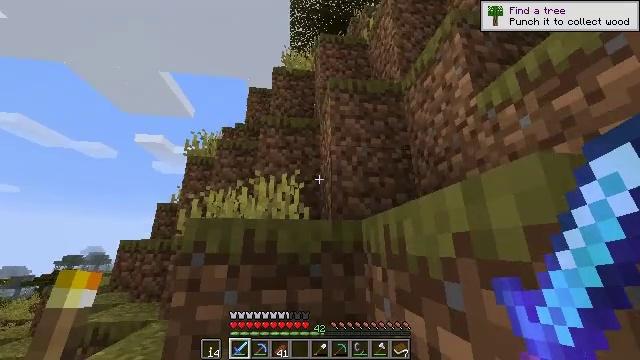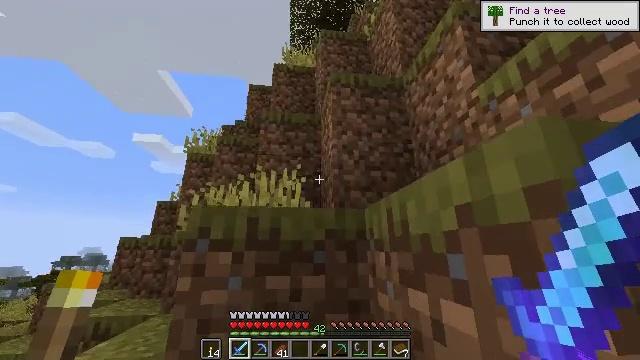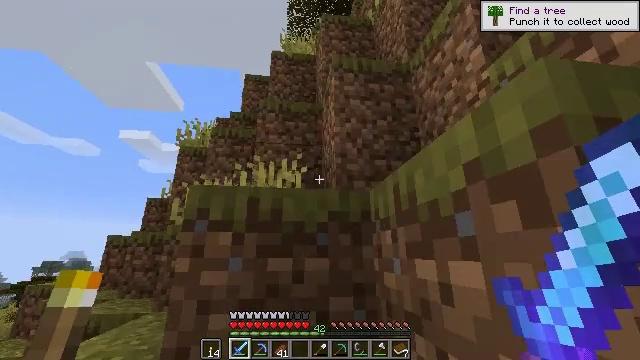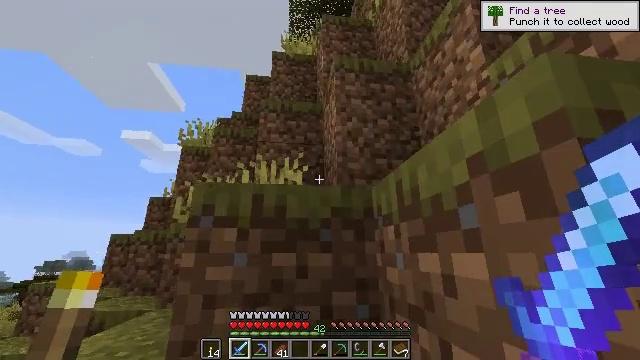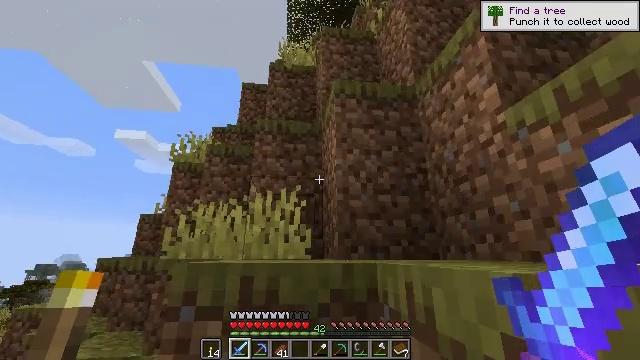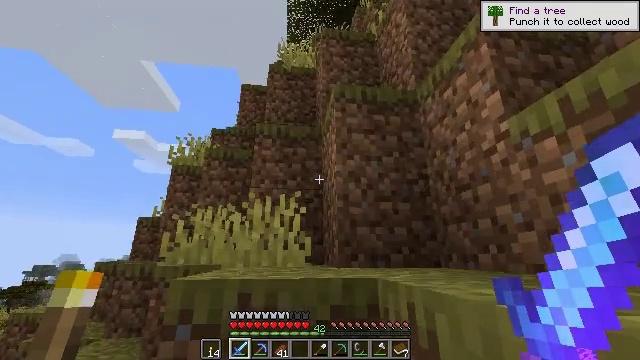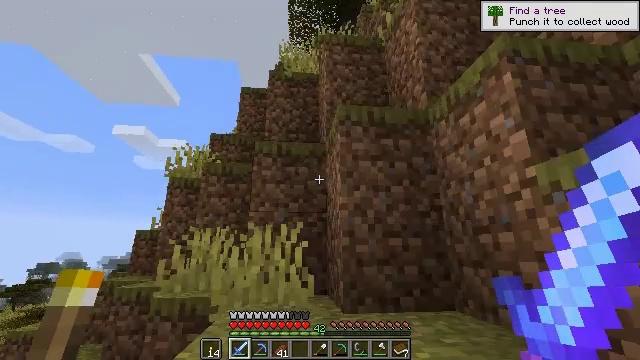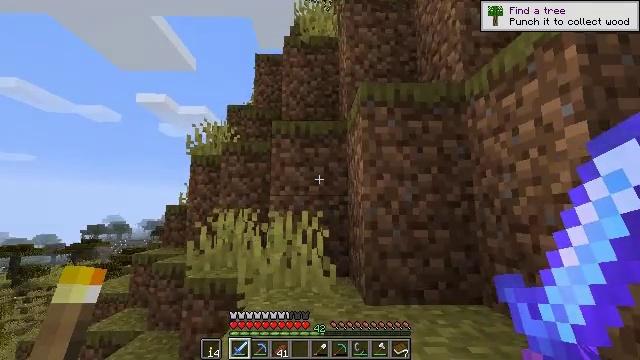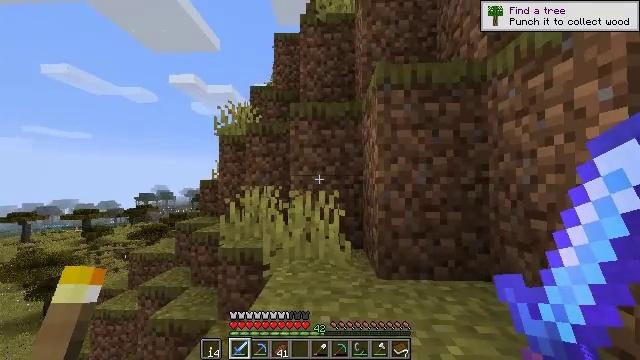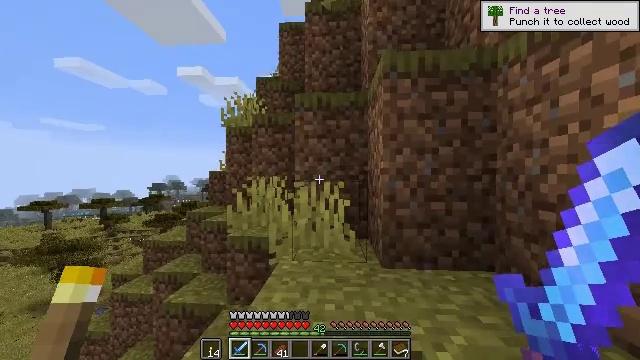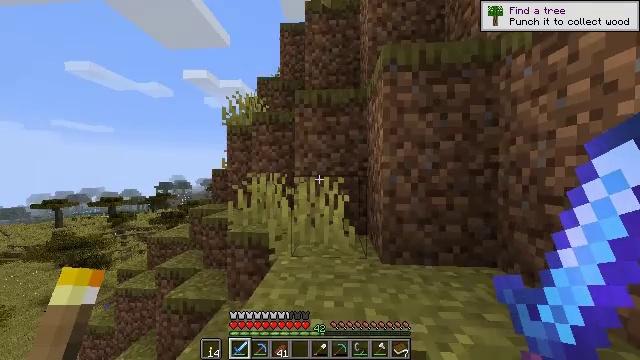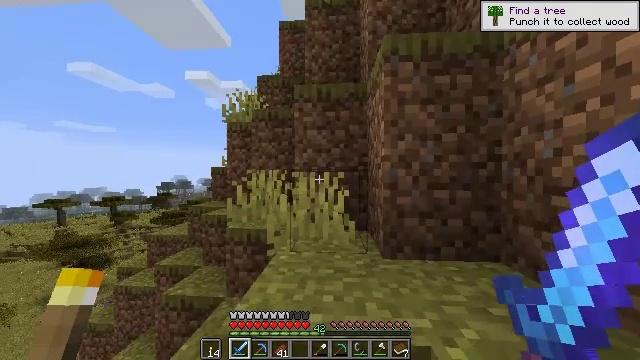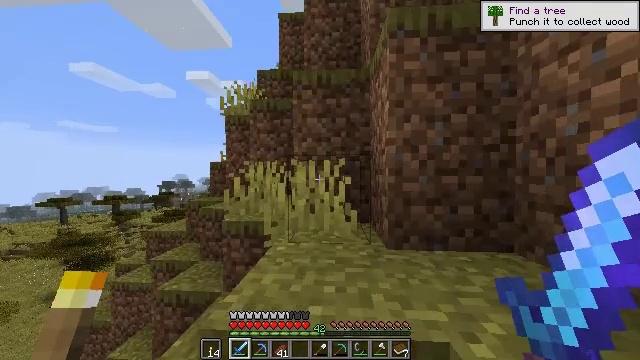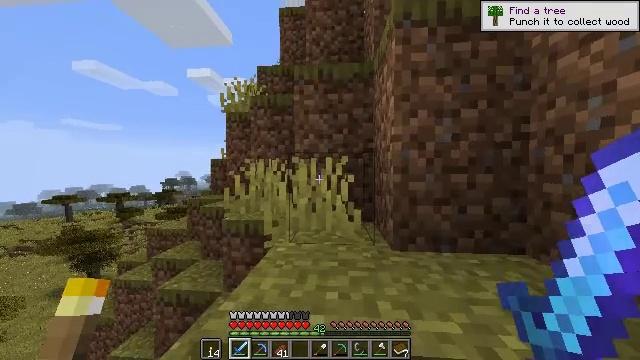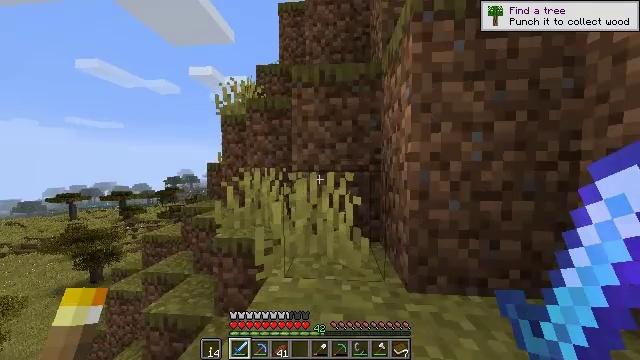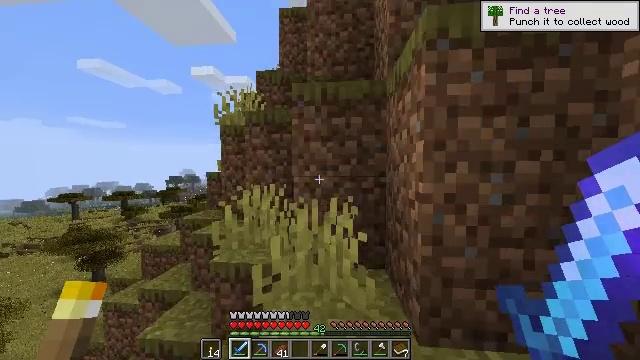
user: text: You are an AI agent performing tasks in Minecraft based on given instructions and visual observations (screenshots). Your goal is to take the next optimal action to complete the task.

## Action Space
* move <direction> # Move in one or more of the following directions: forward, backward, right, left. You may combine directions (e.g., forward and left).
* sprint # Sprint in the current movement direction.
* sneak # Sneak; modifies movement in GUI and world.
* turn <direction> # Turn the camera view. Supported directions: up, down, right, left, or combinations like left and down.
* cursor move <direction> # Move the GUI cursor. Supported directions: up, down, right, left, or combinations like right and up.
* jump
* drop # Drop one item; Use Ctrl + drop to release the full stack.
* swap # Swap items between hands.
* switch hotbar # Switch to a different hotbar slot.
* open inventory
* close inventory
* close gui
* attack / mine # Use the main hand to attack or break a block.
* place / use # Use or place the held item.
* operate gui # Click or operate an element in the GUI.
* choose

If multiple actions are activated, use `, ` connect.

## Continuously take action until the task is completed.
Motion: motion action
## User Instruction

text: Break the enchanting table to move it.
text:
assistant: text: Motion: move forward, sprint, jump
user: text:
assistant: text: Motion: move forward, sprint, jump
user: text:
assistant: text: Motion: move forward, sprint, jump
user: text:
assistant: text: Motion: move forward, sprint, jump
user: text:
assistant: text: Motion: move forward, sprint, jump
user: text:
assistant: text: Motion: move forward, sprint, turn left and down, jump
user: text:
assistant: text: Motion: move forward, sprint, turn left and down, jump
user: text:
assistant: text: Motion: move forward, sprint, turn left and down, jump
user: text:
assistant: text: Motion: move forward, sprint, turn left and down, jump
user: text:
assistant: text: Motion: move forward, sprint, jump
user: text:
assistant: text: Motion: move forward, sprint, jump
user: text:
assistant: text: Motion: move forward, sprint, jump
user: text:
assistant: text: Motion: move forward, sprint, jump
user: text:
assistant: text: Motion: move forward, sprint, jump
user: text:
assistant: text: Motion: move forward, sprint, jump
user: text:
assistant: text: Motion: move forward, sprint, turn down, jump
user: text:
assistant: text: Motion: move forward, sprint, turn left and down, jump
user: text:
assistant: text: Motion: move forward, sprint, turn left and down
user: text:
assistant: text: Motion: move forward, sprint
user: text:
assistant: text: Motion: move forward, sprint
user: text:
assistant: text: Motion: move forward, sprint, turn left
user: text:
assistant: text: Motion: move forward, sprint
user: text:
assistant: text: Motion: move forward, sprint, turn left
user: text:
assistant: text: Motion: move forward, sprint, turn left
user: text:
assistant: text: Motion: move forward, sprint, turn left and down
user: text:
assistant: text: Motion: move forward, sprint
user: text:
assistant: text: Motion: move forward, sprint
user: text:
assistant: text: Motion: move forward, sprint, turn down
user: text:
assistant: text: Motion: move forward, sprint, turn down
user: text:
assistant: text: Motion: move forward, sprint, turn down